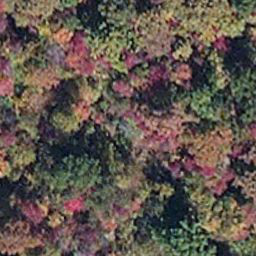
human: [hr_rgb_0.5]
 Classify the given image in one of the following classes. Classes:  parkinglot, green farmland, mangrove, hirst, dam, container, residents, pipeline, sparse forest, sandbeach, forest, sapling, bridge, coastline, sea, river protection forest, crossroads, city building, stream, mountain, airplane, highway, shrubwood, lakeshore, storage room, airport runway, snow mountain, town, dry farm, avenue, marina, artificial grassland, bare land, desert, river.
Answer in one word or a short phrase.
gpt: mangrove